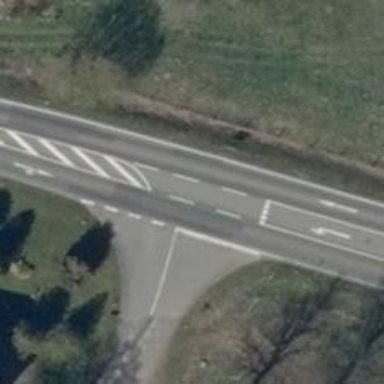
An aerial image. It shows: Primary highway.